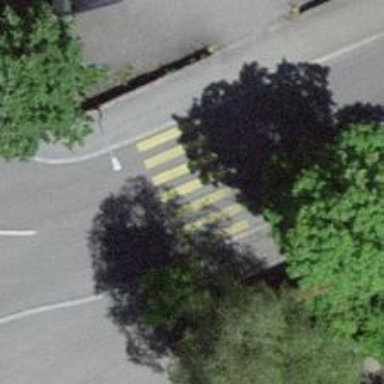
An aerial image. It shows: Uncontrolled crossing on the road.